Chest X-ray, PA view. Patient: 33 years old, sex F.
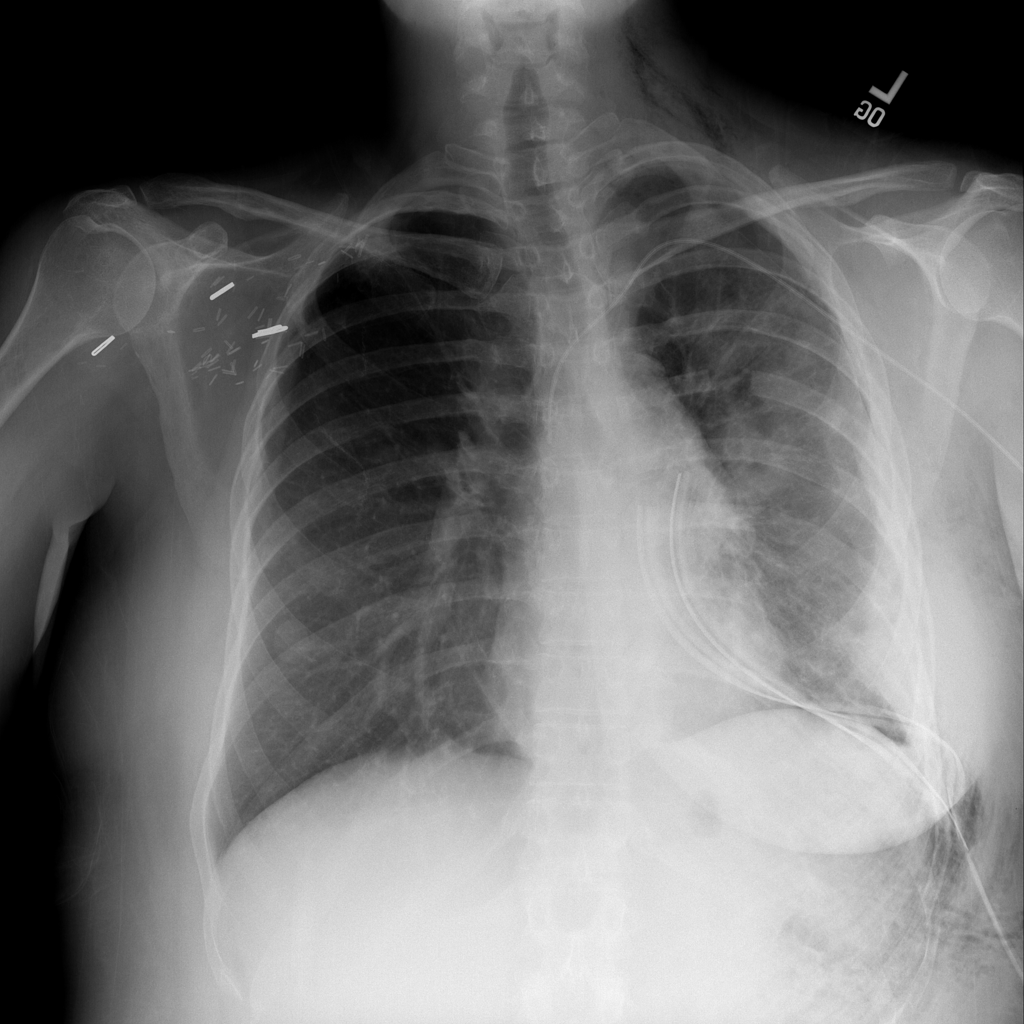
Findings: Emphysema, Infiltration, Pleural_Thickening, Pneumothorax